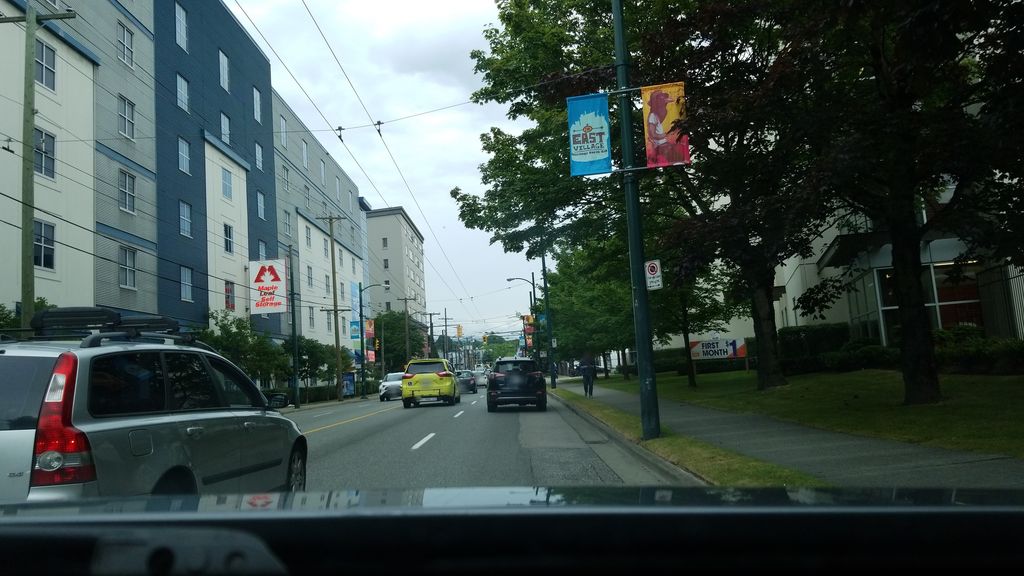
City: vancouver